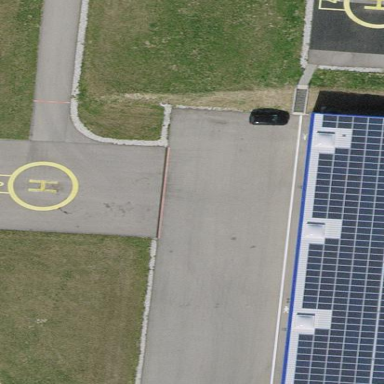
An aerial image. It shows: Image of helipad at airport.